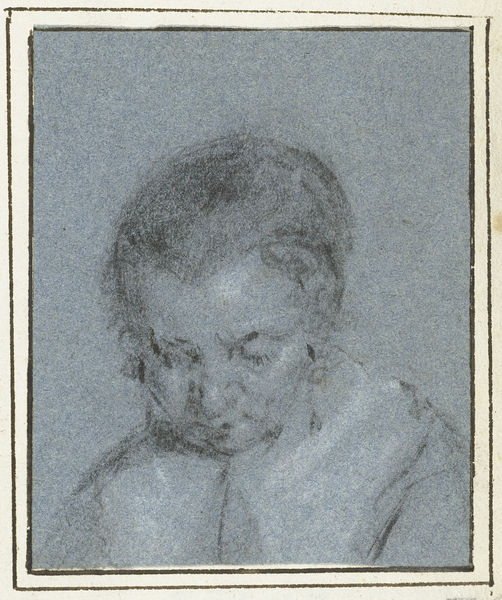
Titel: Portret van een vrouw
Künstler: Moses ter Borch
Standort: Amsterdam
Institution: Rijksmuseum
Schlagwörter: blue, white, dress, face, gray, grey, hair, nose, portrait, woman, sad, rubens, eyes, drawing, impressionism, mouth, pastel, impressionist, dutch, eyebrows, blurry, stich, zeichnung, esquisse, post-impressionist, rembrandt, zeichnen